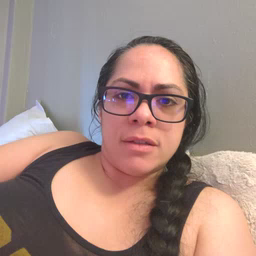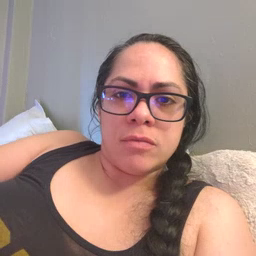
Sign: bad